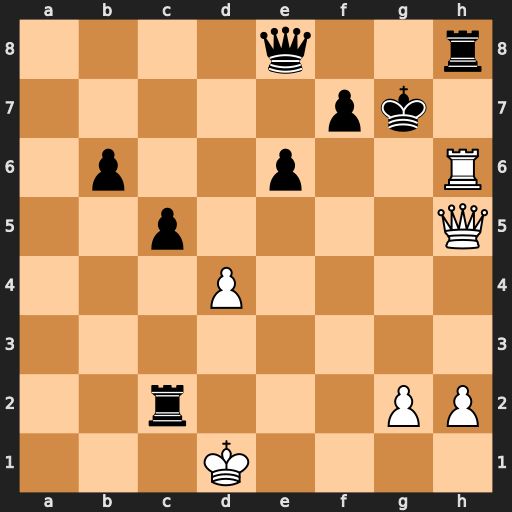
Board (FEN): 4q2r/5pk1/1p2p2R/2p4Q/3P4/8/2r3PP/3K4
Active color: w
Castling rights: -
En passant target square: -
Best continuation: Qg5+ Kf8 Rxh8#